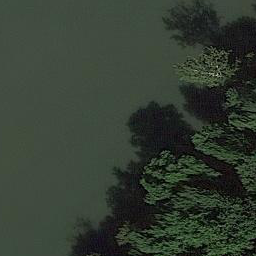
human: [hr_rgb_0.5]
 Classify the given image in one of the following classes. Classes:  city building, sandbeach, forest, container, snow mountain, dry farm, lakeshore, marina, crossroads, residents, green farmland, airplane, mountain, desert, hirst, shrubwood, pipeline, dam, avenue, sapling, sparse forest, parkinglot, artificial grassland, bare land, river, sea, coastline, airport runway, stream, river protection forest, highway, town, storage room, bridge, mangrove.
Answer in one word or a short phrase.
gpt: river protection forest